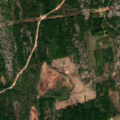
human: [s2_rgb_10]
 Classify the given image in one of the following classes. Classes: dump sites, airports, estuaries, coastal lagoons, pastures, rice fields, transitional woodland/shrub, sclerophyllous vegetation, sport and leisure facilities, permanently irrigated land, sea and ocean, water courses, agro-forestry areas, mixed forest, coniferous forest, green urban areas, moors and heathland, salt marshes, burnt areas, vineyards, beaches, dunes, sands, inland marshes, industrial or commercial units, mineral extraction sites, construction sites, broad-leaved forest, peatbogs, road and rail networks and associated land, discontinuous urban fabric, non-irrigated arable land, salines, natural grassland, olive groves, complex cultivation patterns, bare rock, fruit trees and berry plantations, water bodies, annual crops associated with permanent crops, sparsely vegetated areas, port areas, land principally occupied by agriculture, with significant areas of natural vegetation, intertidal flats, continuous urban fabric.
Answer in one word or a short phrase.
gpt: coniferous forest, mixed forest, transitional woodland/shrub